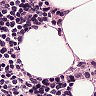
Metastatic tissue present: no